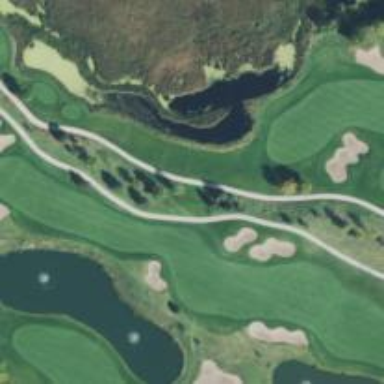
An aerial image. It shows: Golf fairway surrounded by grass.